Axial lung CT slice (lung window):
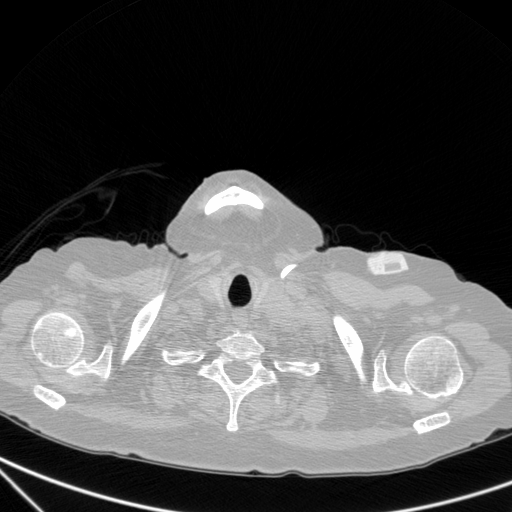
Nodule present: no